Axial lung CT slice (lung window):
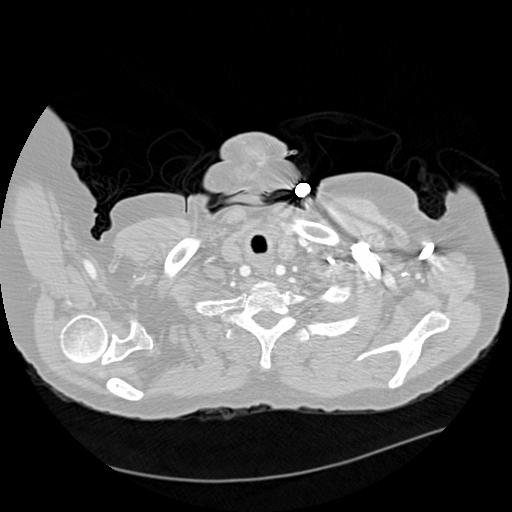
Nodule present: no